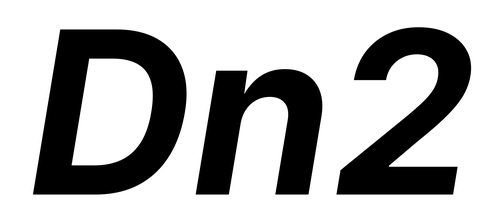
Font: Inter-Italic_Bold_Italic